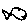
Label: fish